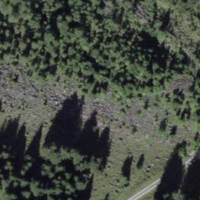
EUNIS habitat code: 23
Species observed at this site:
Epipactis atrorubens